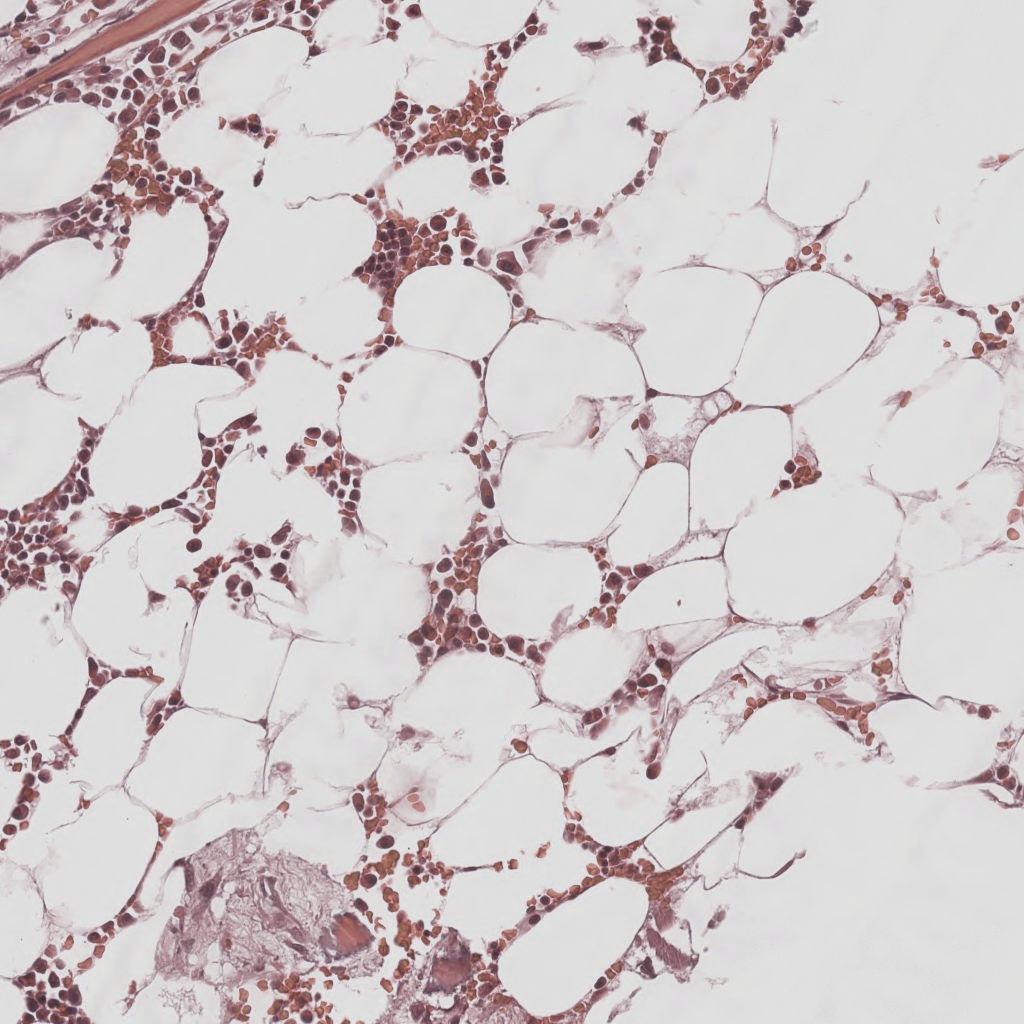
Label: Non-Tumor